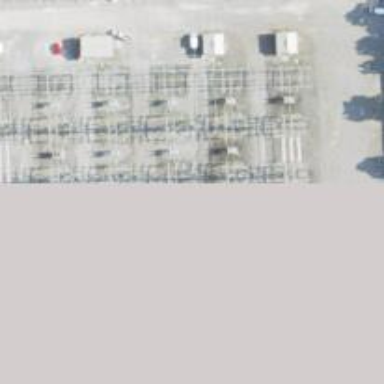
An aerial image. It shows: Switch used for power control.